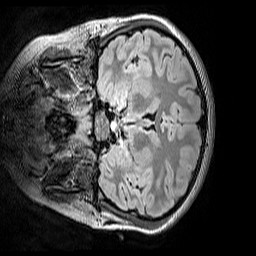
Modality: FLAIR
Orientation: coronal
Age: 12
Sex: female
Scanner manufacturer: siemens
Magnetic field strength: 3 T
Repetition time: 5 s
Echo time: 0.388 s